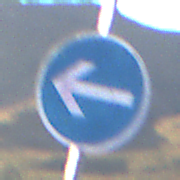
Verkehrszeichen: VorgeschriebeneFahrtrichtungHierLinks
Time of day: SunriseSunset
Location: Outdoor (Nature)
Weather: Clear
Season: NotSpecified
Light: Natural